Question: jaxb.index file but i don't know if it's a good way to me.
I have a structure of classes and packages thats represent the tree of xml that i want to extract his date.
So i want to know what's the best way, because i'm getting 'nullPointerException' when i'm trying to acess a field.
So what can i do?
My root class is 'NFeProc'.

My main class
'''
public class Teste {
public static void main(String[] args) {
try {
JAXBContext jaxbContext = JAXBContext.newInstance(new Class[] { nfeProc.NFeProc.class });
Unmarshaller unmarshaller = jaxbContext.createUnmarshaller();
NFeProc nFeProc = (NFeProc) unmarshaller.unmarshal(new File("nfe.xml"));
nFeProc.getNfe().getInfNFe().getEmitente().getCnpj();
} catch (JAXBException e) {
e.printStackTrace();
}
}
}
'''
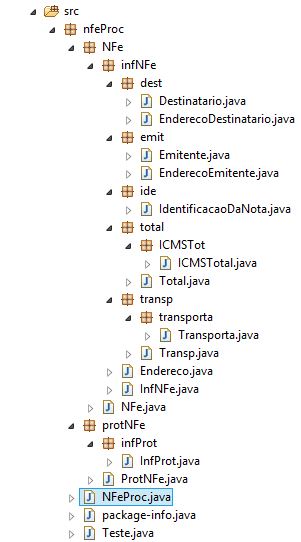
Answer: It appears as though one of the objects you are calling 'get' on that was returned from the unmarshal method is null. If it can be null you will need to check this before you call get on it. If it shouldn't be null perhaps the mappings are wrong.